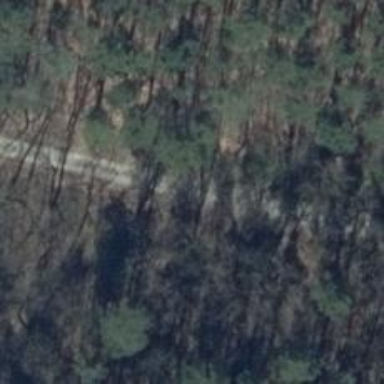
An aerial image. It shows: Sandy track road with grade3 tracktype.